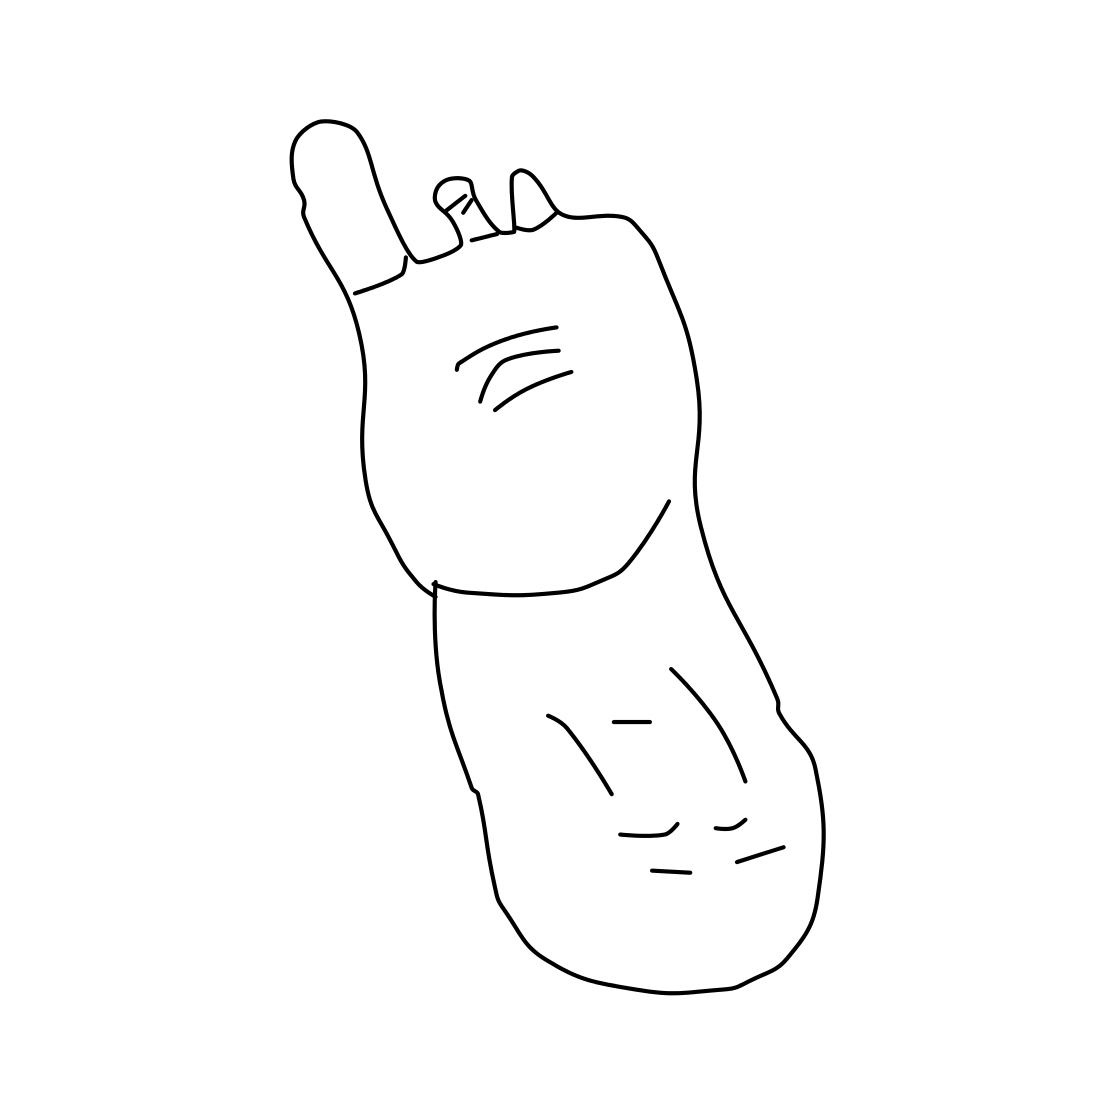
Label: walkie talkie